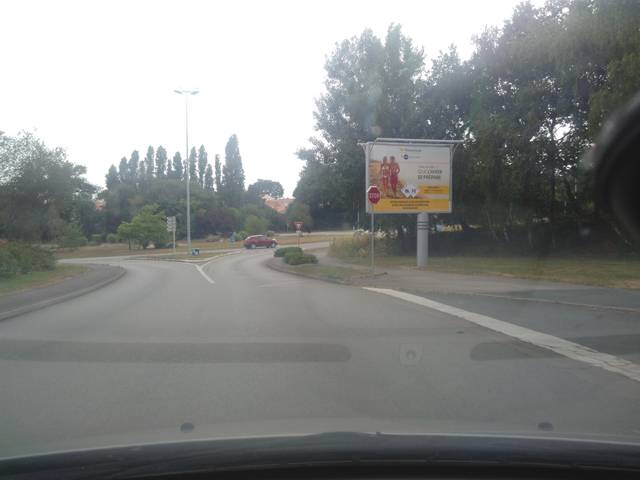
Region: France
Coordinates: 46.669, -1.409